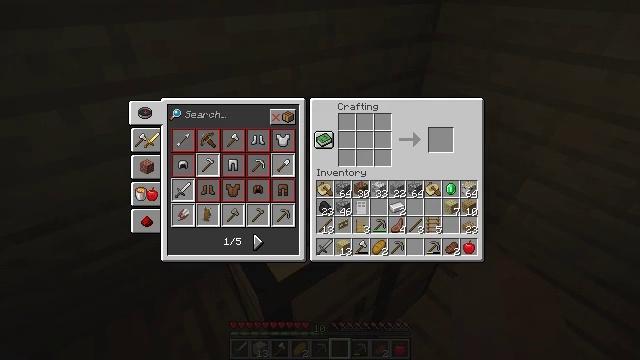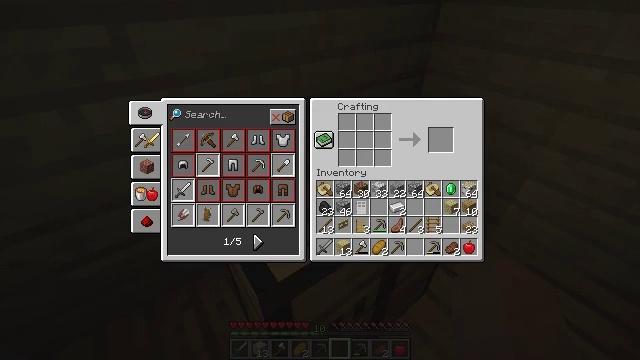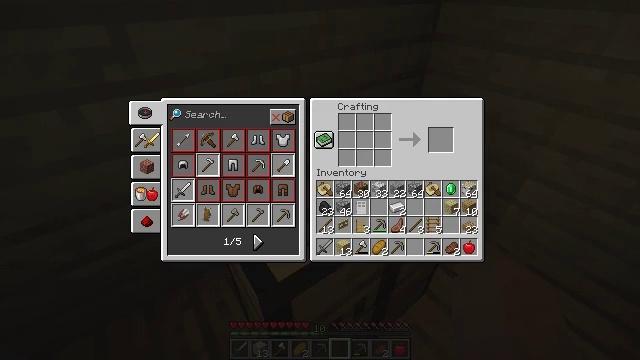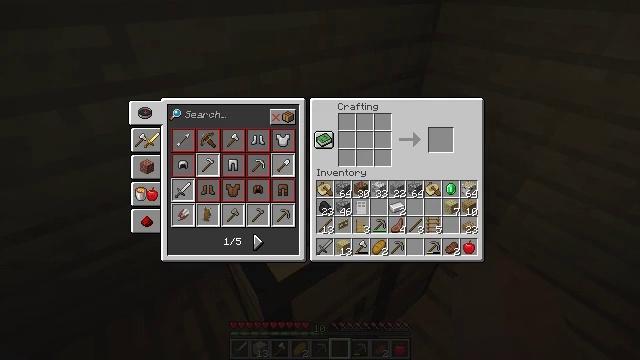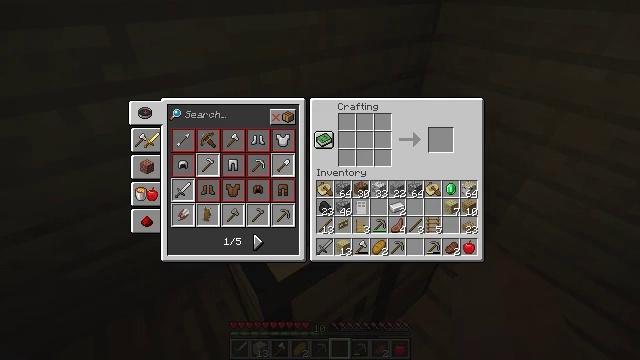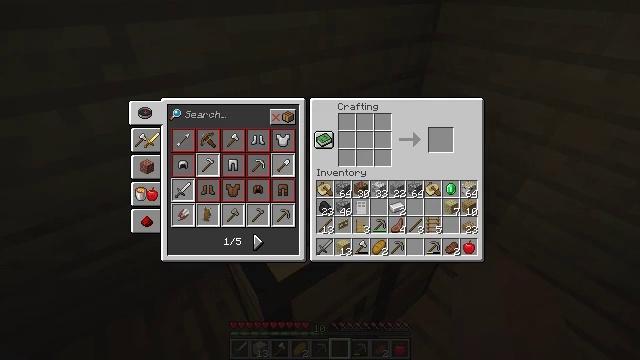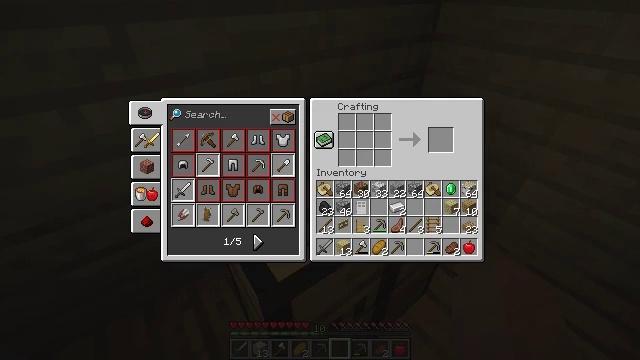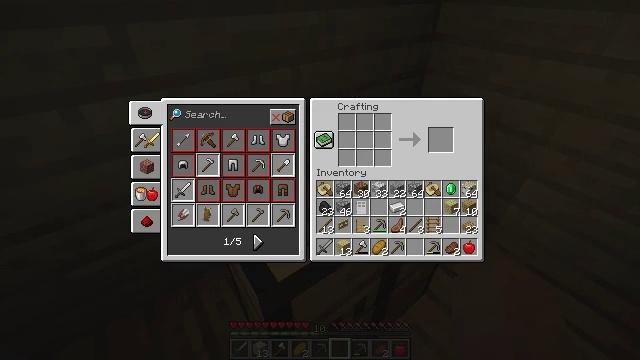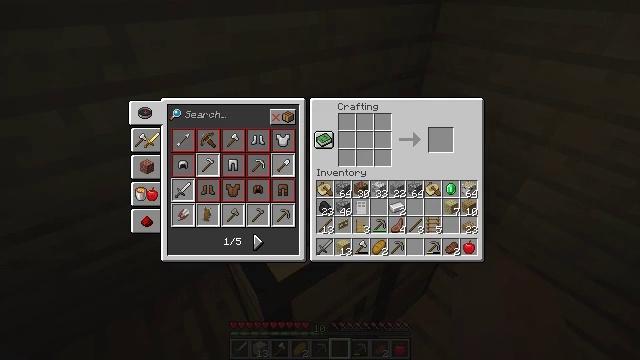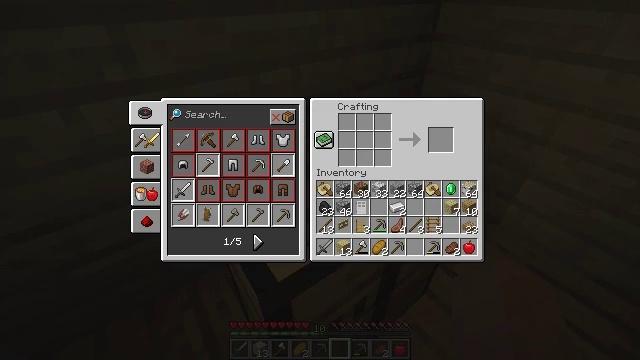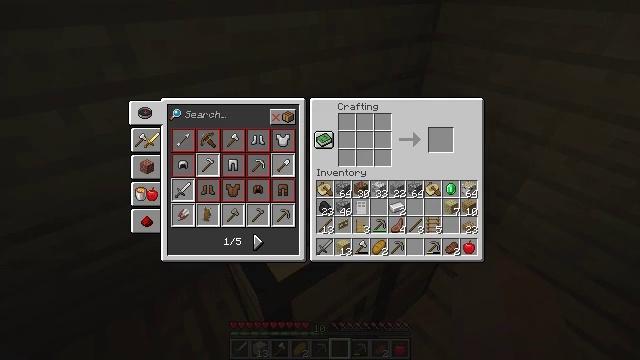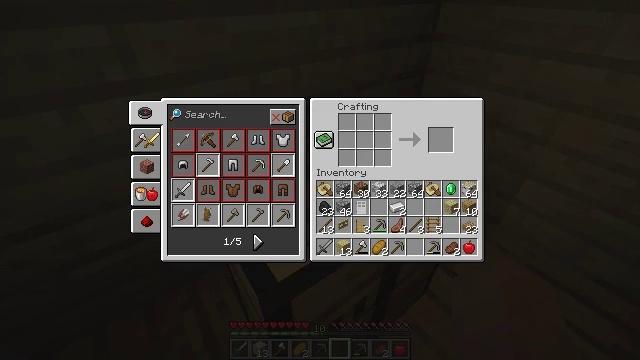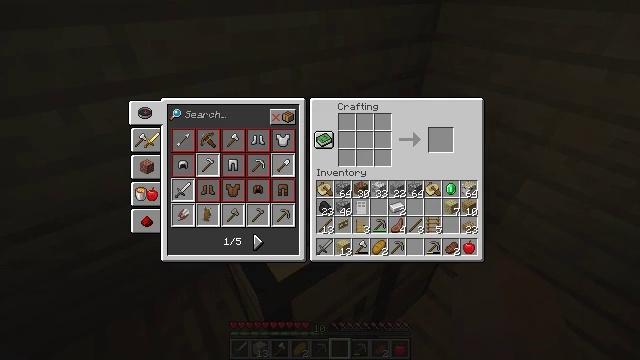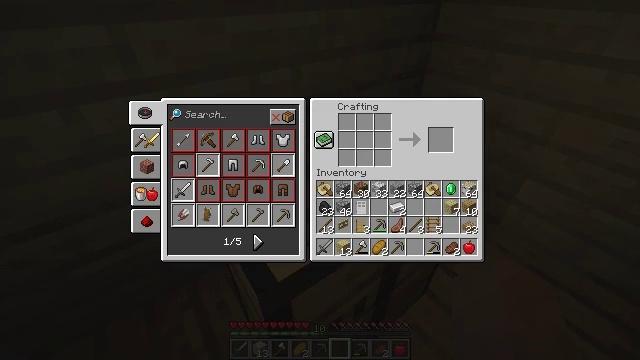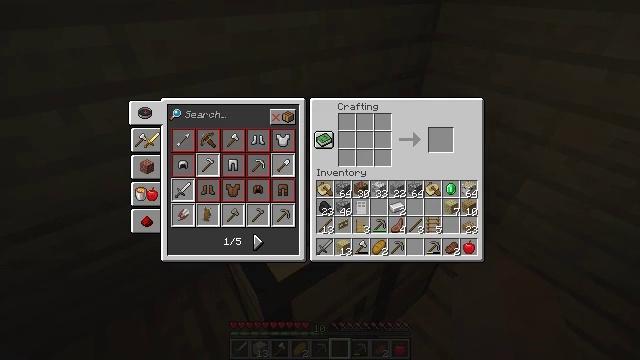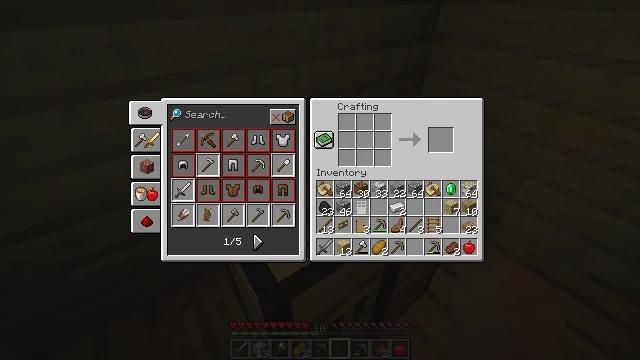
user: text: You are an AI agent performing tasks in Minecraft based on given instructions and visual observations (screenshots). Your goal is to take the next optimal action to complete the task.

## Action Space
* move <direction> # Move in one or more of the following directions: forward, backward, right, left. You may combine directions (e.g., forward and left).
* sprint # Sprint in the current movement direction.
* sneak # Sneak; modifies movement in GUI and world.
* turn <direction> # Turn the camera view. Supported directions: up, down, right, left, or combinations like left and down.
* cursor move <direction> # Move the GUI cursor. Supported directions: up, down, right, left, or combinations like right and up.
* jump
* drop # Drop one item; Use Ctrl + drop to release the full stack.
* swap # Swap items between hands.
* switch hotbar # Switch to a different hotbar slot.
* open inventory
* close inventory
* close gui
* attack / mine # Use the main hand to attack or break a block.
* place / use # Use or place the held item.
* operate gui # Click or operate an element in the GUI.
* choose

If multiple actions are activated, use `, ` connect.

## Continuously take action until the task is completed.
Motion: motion action
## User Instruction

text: Use two iron ingots to get shears.
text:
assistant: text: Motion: no_op
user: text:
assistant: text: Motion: no_op
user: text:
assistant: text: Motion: no_op
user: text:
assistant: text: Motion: no_op
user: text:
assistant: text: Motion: no_op
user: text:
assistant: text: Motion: no_op
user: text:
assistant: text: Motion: no_op
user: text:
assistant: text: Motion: no_op
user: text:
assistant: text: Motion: no_op
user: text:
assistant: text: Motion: no_op
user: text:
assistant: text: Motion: no_op
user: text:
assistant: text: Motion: no_op
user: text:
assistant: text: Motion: no_op
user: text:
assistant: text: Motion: no_op
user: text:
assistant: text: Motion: no_op
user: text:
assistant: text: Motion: no_op
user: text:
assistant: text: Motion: no_op
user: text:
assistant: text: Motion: no_op
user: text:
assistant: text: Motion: no_op
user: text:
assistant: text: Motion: no_op
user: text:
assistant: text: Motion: no_op
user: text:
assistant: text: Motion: no_op
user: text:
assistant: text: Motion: no_op
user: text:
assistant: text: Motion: no_op
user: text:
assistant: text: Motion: no_op
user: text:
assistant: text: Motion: no_op
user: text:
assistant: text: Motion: no_op
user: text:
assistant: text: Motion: no_op
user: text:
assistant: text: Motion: no_op
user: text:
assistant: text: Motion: no_op